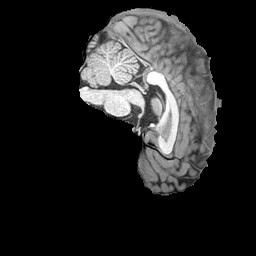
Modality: T1w
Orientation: sagittal
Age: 19
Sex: male
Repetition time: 2.3 s
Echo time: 0.0226 s